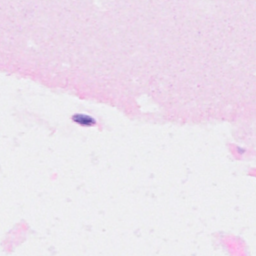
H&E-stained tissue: Breast